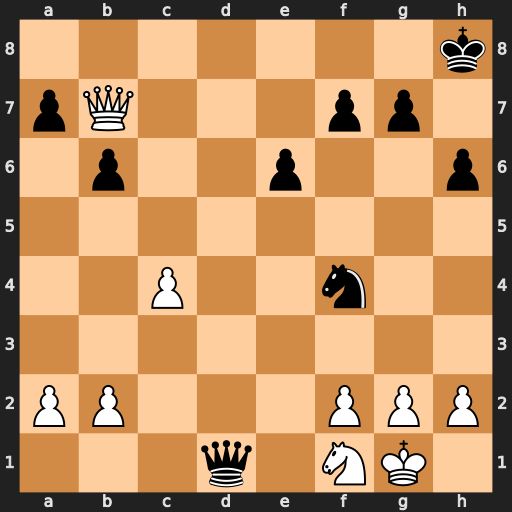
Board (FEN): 7k/pQ3pp1/1p2p2p/8/2P2n2/8/PP3PPP/3q1NK1
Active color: w
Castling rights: -
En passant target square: -
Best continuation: Qb8+ Kh7 Qxf4